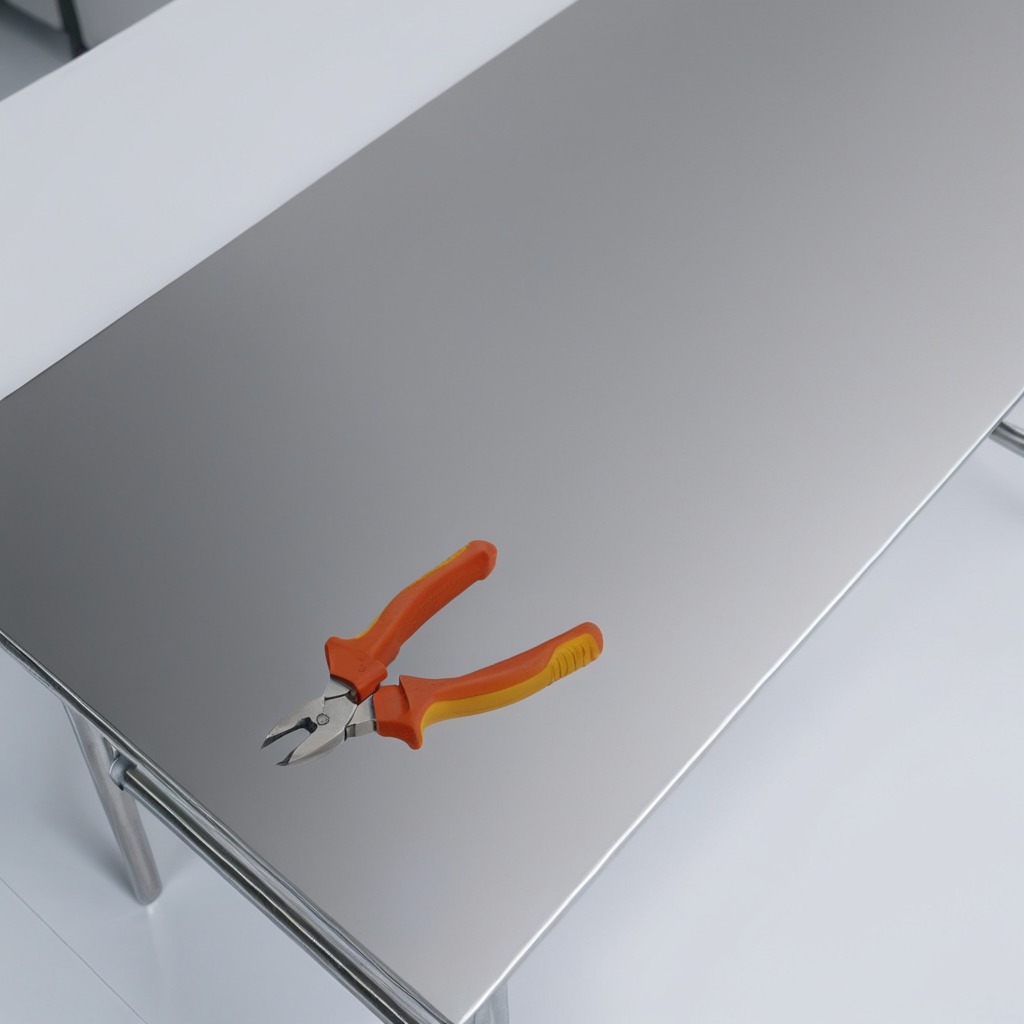
A plier is lying on the stainless steel table in a high-end prototyping lab.